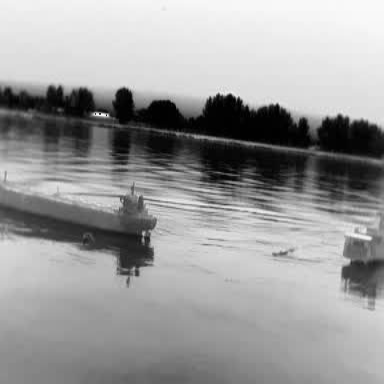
There are two objects shown in the infrared image, including a liner, and a container_ship.